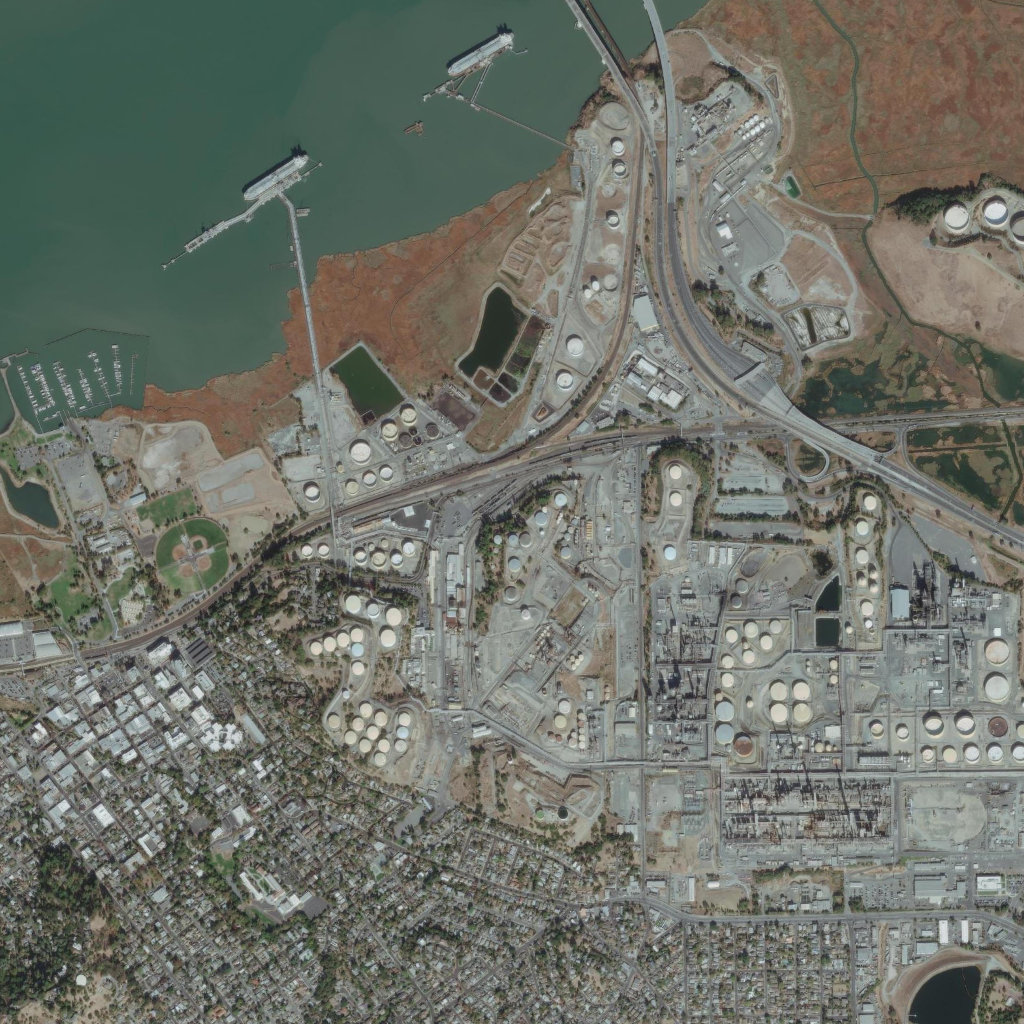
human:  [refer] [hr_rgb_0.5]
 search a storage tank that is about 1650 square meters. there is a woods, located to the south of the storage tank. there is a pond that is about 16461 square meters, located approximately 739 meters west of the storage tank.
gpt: <box>[[29, 47, 31, 49, 0]]</box>

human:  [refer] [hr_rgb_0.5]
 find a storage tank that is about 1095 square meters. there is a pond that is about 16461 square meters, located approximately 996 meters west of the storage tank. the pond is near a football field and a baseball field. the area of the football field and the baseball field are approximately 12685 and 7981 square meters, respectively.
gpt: <box>[[38, 54, 39, 55, 0]]</box>